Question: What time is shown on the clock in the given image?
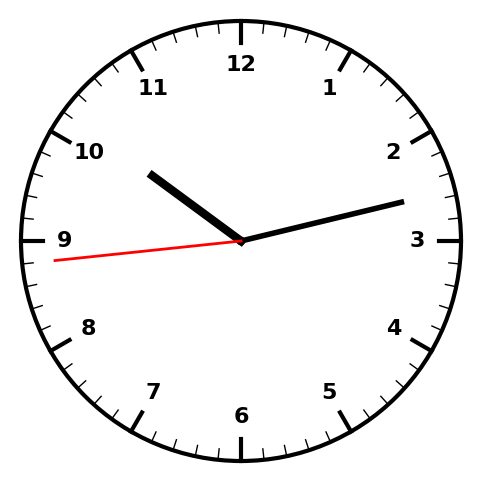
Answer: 10:12:44